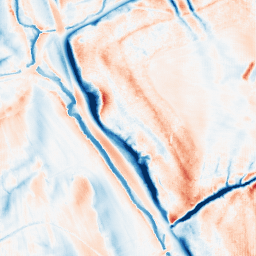
Category: classical
Decomposition family: gaussian_anisotropic
Decomposition parameters: sigma_x: 10
sigma_y: 2
Upsampling method: fft_zeropad
Upsampling parameters: scale: 8
Upsampling scale: 8